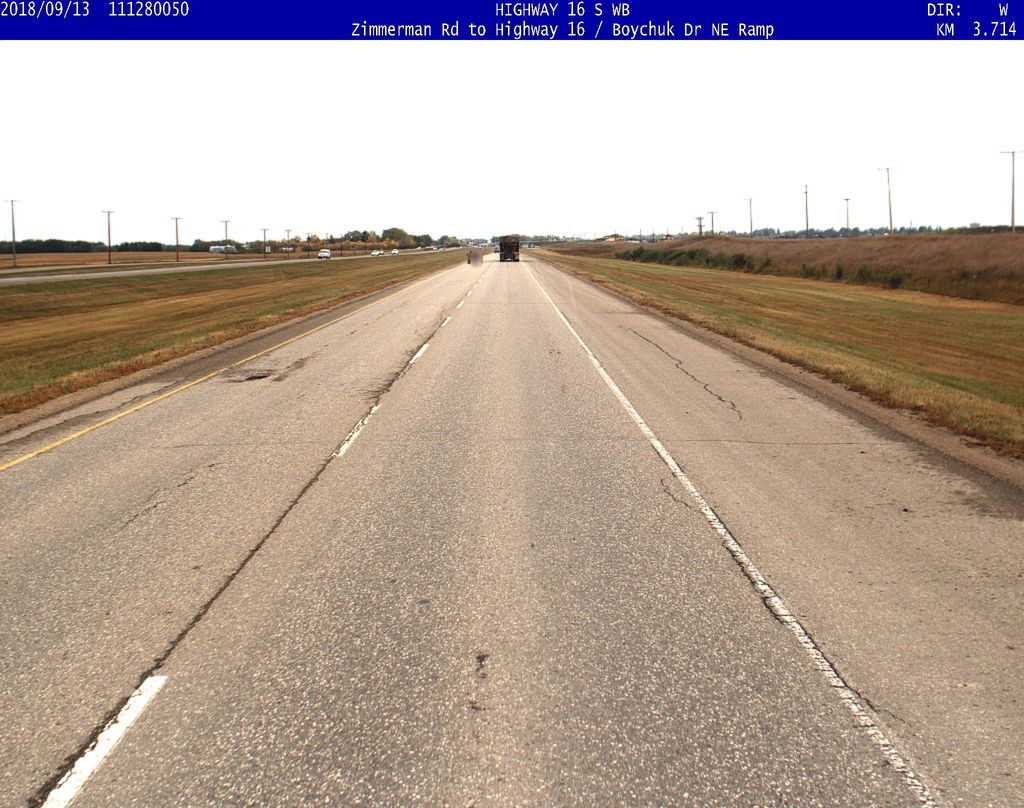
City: saskatoon